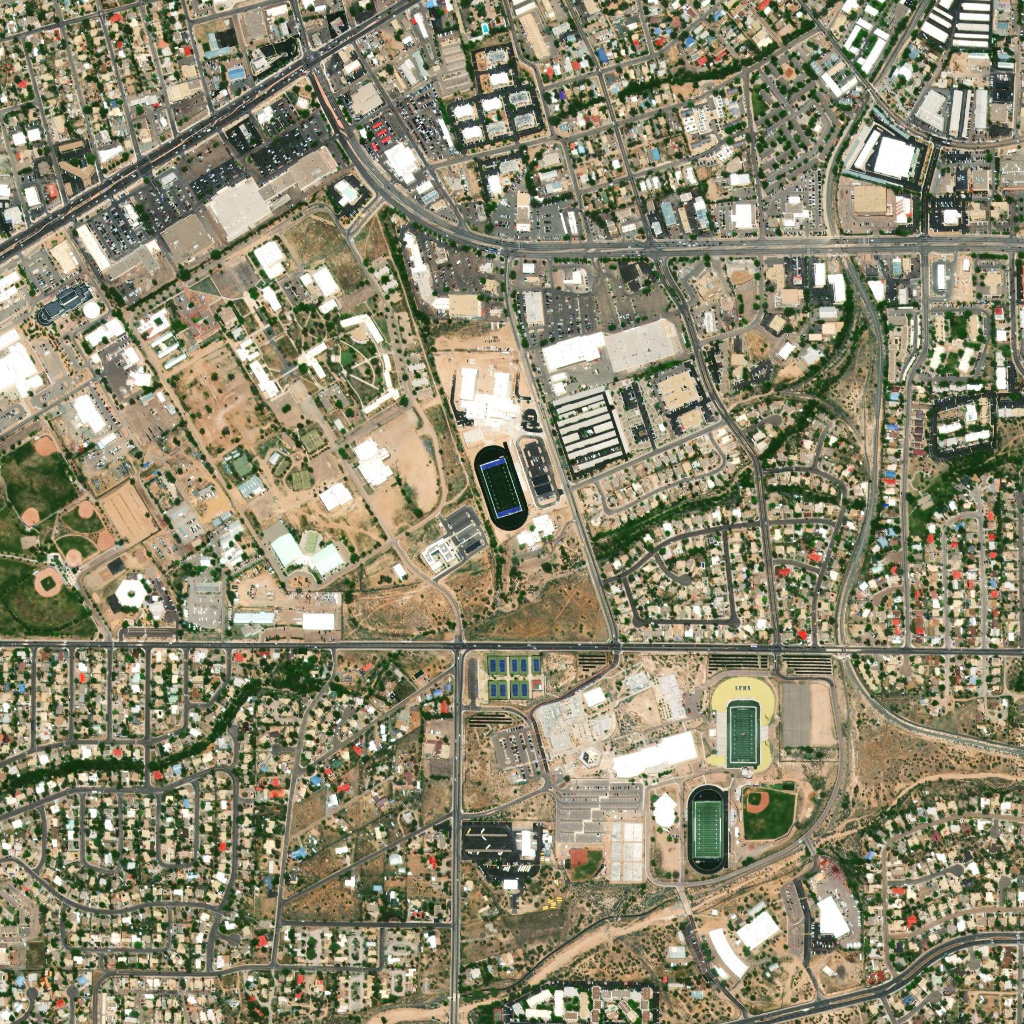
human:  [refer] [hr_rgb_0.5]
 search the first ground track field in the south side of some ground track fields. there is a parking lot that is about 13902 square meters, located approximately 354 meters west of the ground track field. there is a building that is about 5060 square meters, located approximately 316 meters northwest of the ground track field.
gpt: <box>[[70, 77, 70, 84, 0]]</box>

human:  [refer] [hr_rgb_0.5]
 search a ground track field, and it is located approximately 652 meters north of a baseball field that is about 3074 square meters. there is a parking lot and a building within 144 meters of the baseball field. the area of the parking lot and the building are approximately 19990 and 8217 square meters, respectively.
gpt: <box>[[46, 43, 51, 52, 0]]</box>

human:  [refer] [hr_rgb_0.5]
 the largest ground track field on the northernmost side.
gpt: <box>[[46, 43, 51, 52, 0]]</box>

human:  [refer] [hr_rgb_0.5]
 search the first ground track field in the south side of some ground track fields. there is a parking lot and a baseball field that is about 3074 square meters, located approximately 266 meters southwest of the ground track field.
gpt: <box>[[66, 76, 71, 85, 0]]</box>

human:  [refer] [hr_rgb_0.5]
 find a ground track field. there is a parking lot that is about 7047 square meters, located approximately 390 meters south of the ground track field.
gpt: <box>[[46, 43, 51, 52, 0]]</box>

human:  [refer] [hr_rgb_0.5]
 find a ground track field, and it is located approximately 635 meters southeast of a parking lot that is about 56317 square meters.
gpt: <box>[[46, 43, 51, 52, 0]]</box>